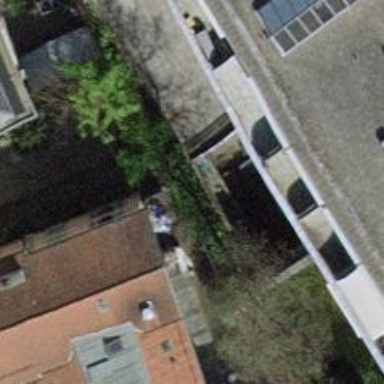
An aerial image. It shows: Driveway that serves as building passage under tunnel.